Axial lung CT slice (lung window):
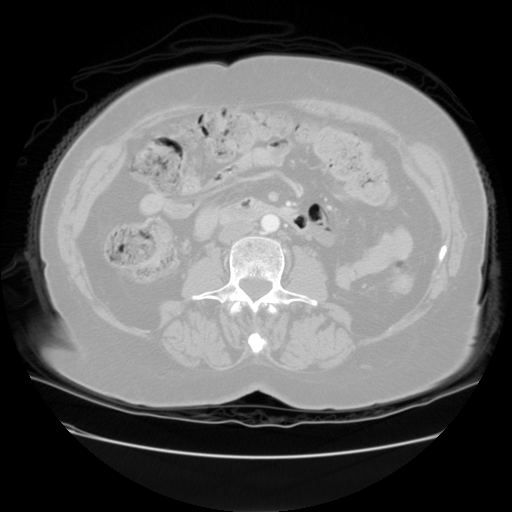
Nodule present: no